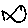
Label: fish